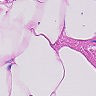
Metastatic tissue present: no